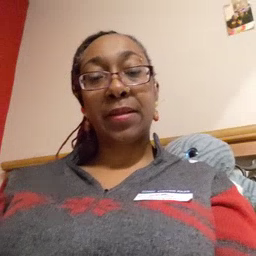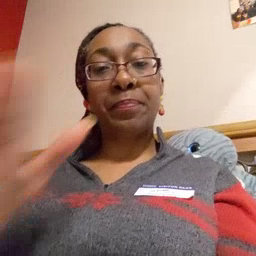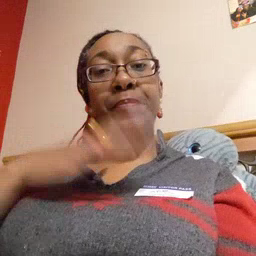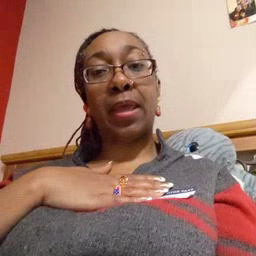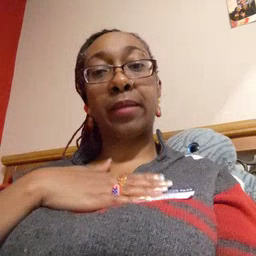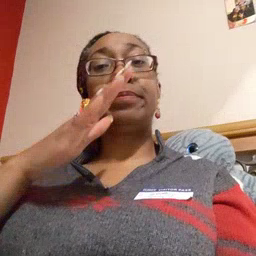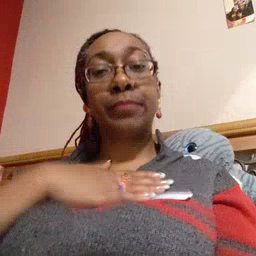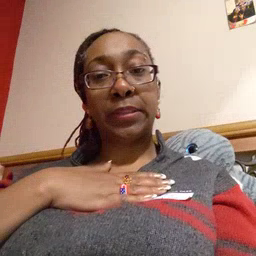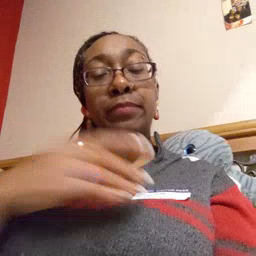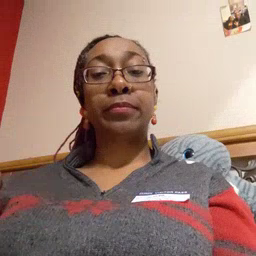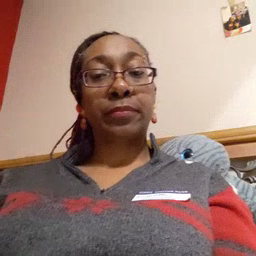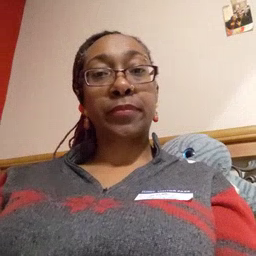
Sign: minemy